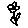
Label: flower